Question: There is a small button that reveals some extra content when clicked. When I click fast or more than once the content that shows up is marked like it is selected:

This selection disappears when the animation of jquery show effect is finished. The black arrow points to the button.
Any idea why there is this selection and how to avoid it?
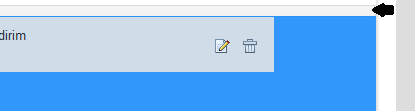
Answer: When you're clicking fast you're probably moving your mouse a bit, which makes you select items. Try using
'''
document.selection.empty();
'''
and (doesn't work in all browsers)
'''
window.getSelection().removeAllRanges();
'''
to clear the selection.
Source: <URL>